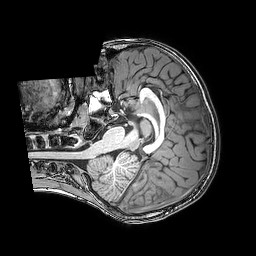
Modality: T1w
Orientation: axial
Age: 7
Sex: male
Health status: healthy